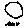
Label: moon